Interaction volume radius: 10 \u00c5
Interaction volume height: 25 \u00c5
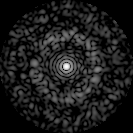
Disorder parameter: 0.8291